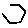
Label: hexagon